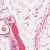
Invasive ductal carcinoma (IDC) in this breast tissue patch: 0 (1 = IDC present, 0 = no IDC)